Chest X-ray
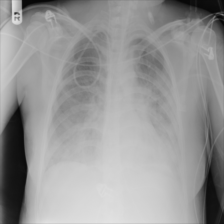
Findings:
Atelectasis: negative
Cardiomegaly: negative
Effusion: negative
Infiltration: positive
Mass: negative
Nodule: negative
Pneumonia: negative
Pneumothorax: negative
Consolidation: negative
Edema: negative
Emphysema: negative
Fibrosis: negative
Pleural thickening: negative
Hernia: negative